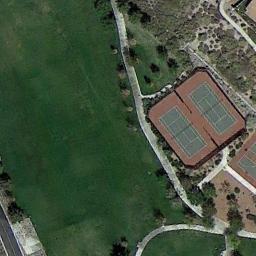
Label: tennis_court